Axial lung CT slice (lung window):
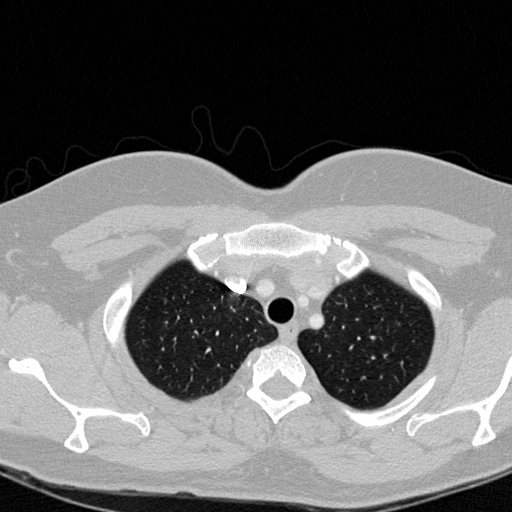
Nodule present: no